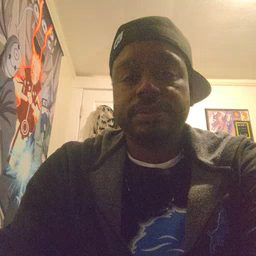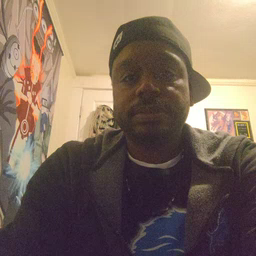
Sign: wake